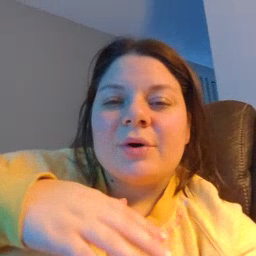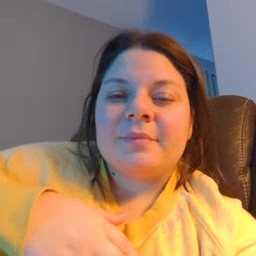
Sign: table